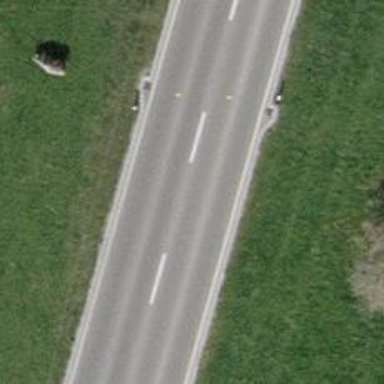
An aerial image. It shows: Secondary road with asphalt surface.